Question: Does anybody know of a routine to do seasonal adjustment in Python or even better, in R? Here is an example data-set (South African CPI), which tends to have spikes in the first few months of the year:

I would like to find the underlying pressures stripping out the seasonal factors, but I'd ideally like to use something fairly straightforward, built into either language, rather than interfacing or using outright an external package such as Demetra.
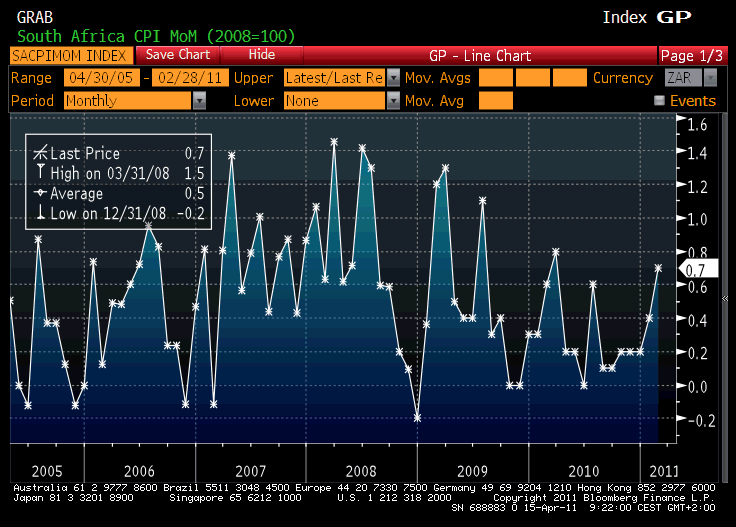
Answer: Step 1. Define the data.
(Obtained from <URL>
'''
CPI <- c(102.3, 103.1, 104.3, 105.7, 106.2, 106.6, 107, 108.2, 108.5, 108.9,
108.9, 108.9, 109.2, 109.5, 110.2, 111.1, 111.3, 111.5, 111.5,
112.2, 112.3, 112.4, 112.6, 112.8, 113, 113.5, 114.3)
'''
Step 2. Calculate monthly change in index, and convert to time series object.
'''
dCPI <- ts(CPI[-1] - CPI[-length(CPI)], start=2008, frequency=12)
'''
Step 3. Use the function 'stl()' to calculate seasonal, trend and residuals:
'''
plot(stl(dCPI, "periodic"))
'''